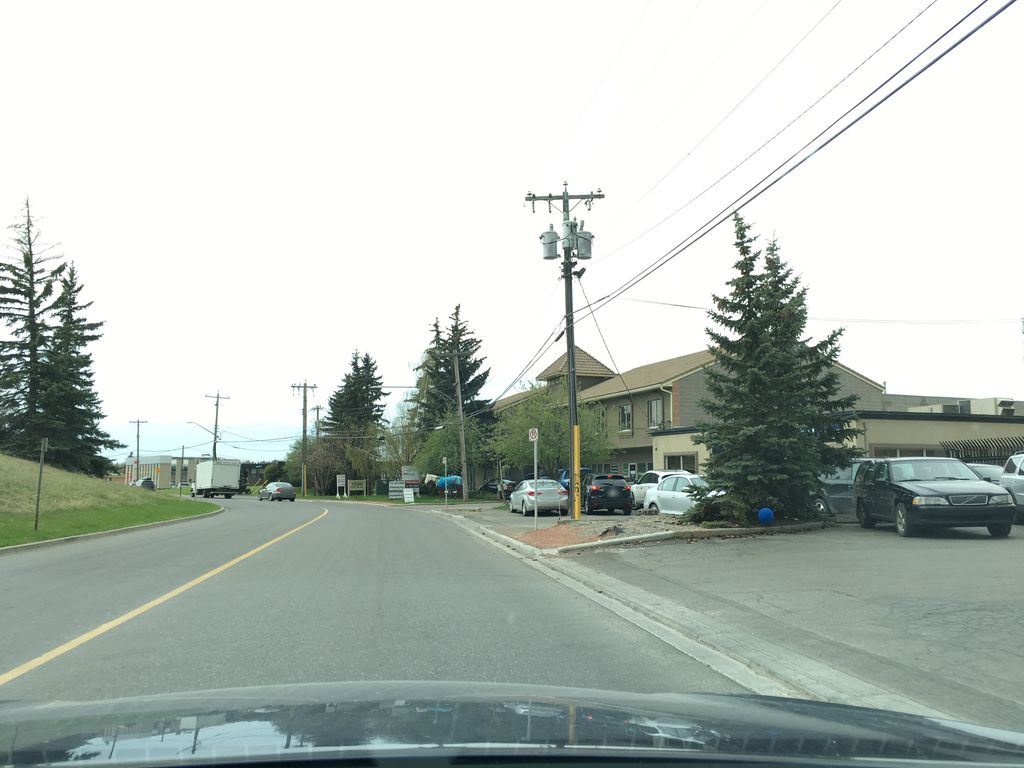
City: calgary